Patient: sex M, age 61
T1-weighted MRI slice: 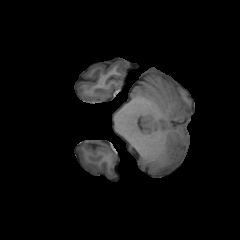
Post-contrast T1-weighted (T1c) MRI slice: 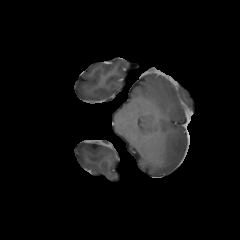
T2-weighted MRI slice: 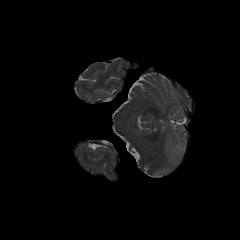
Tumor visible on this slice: no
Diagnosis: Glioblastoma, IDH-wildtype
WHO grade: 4